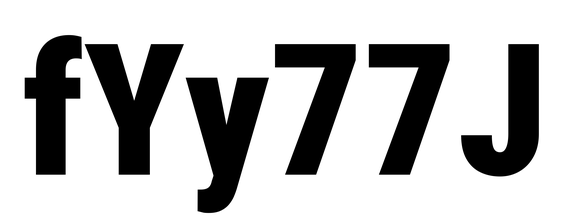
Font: Roboto_Condensed_Black